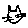
Label: cat